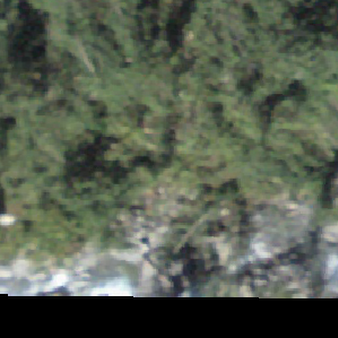
Label: bouldering_area